Field crop: maize
Growth stage: 2
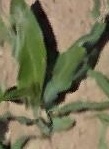
Species: maize